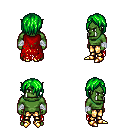
a pixel art fantasy rpg character, male body template, orc, green skin, red tattered cape, gold greaves, green bangs hairstyle, white cloth bandages, gold boots, four views (front, back, left, right), 2x2 character sprite sheet, small pixel art, hard edges, no anti-aliasing